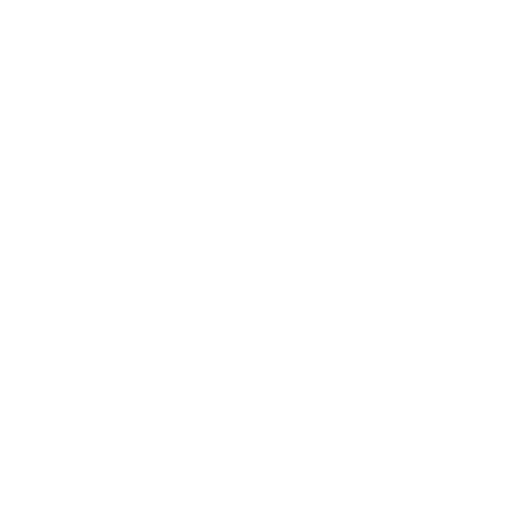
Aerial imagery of island in Michigan named Ile aux Galets containing open water and barren land